Field crop: maize
Growth stage: 2
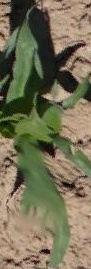
Species: maize